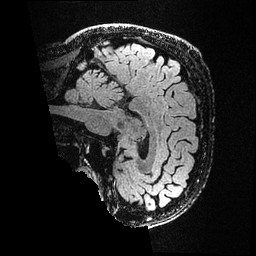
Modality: FLAIR
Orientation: sagittal
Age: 40
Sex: male
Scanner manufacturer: ge
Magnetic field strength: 3 T
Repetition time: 4.802 s
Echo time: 0.117 s